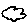
Label: cloud